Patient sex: F
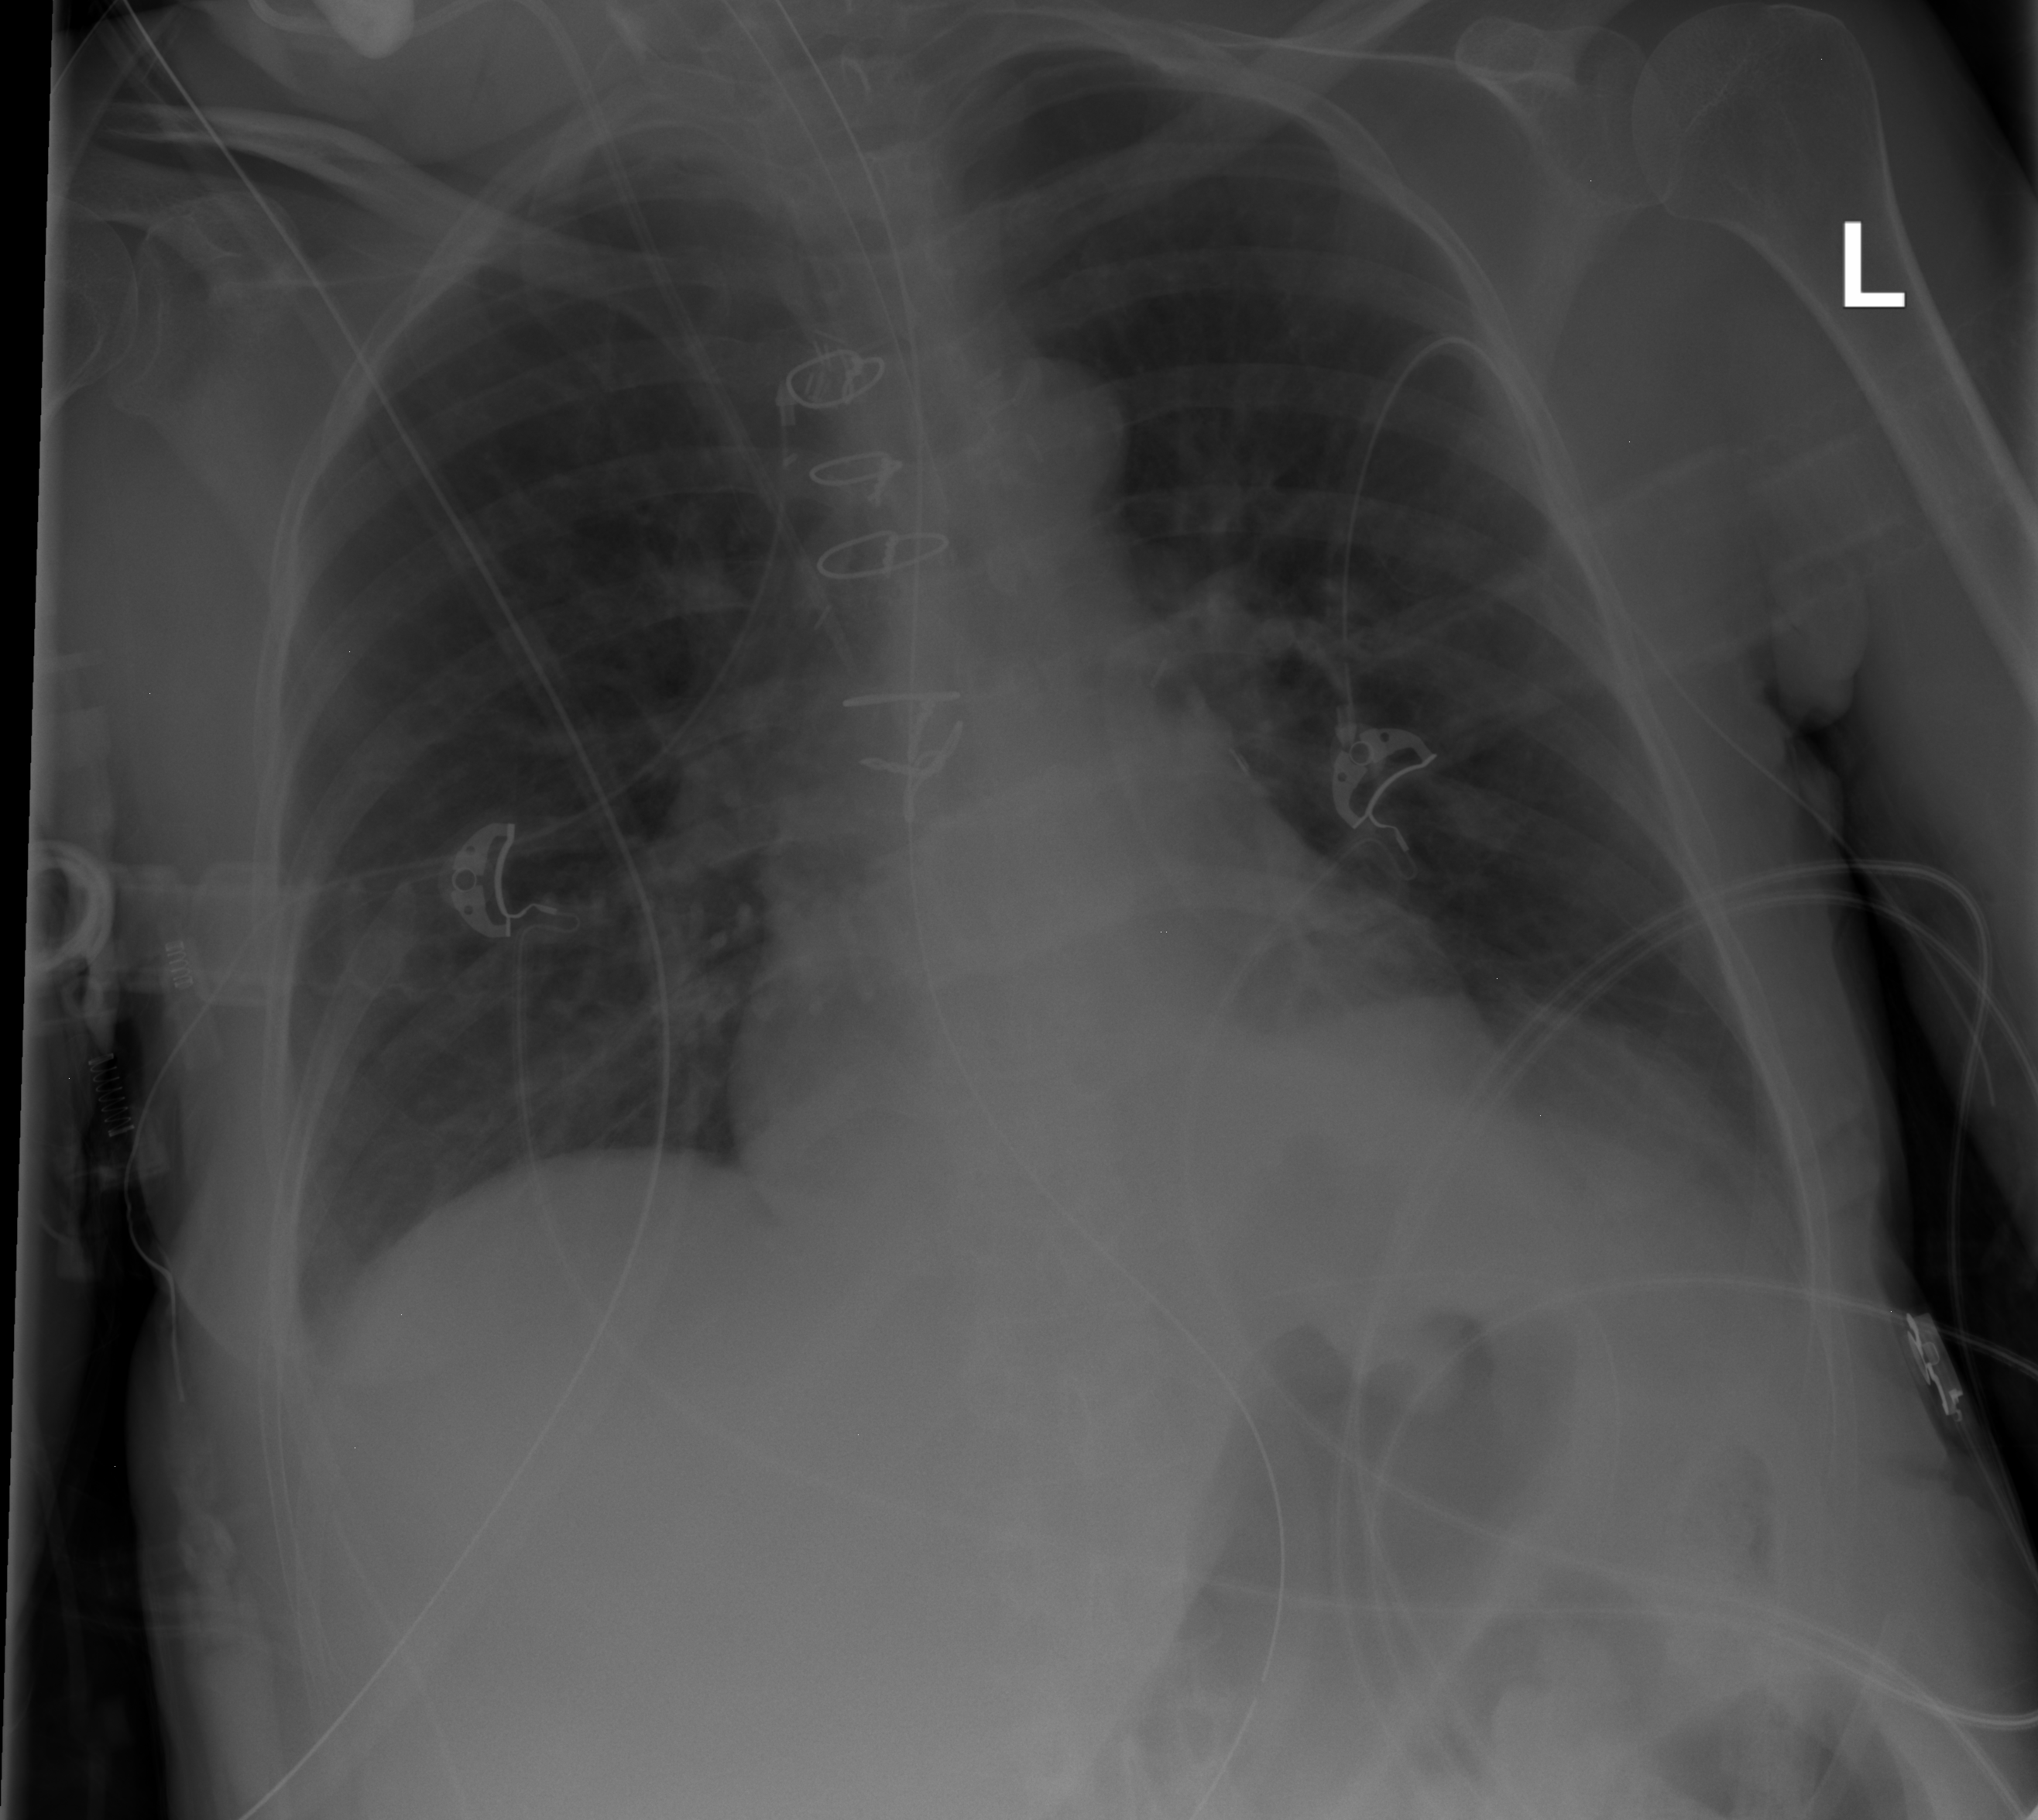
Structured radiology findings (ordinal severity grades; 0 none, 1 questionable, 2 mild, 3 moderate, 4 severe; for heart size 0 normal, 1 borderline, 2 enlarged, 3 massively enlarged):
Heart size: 2
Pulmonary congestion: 0
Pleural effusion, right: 1
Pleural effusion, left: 1
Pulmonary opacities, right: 0
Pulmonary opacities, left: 0
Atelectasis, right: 2
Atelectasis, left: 2